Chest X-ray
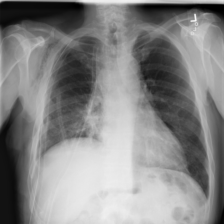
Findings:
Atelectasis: negative
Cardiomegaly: negative
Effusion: negative
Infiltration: positive
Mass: negative
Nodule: negative
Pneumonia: negative
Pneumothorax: positive
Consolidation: negative
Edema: negative
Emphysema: negative
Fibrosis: negative
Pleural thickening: negative
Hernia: negative